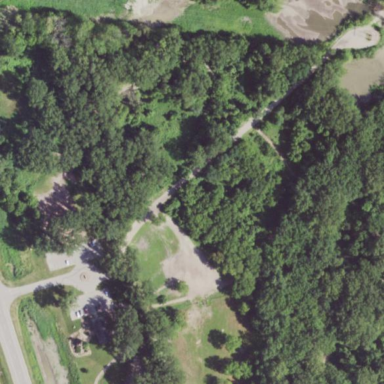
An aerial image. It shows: Dog park for leisure land.